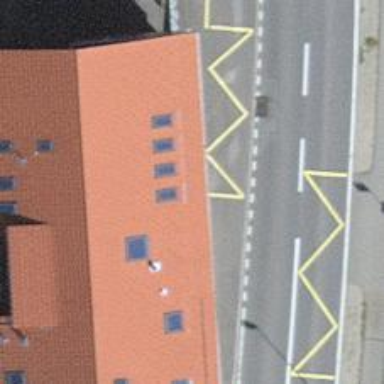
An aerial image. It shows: Platform for public transport on the road.